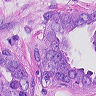
Metastatic tissue present: yes